Interaction volume radius: 5 \u00c5
Interaction volume height: 15 \u00c5
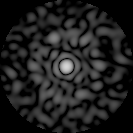
Disorder parameter: 0.8294